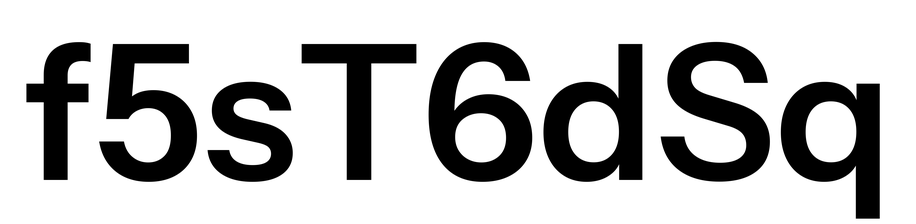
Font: InstrumentSans_SemiBold